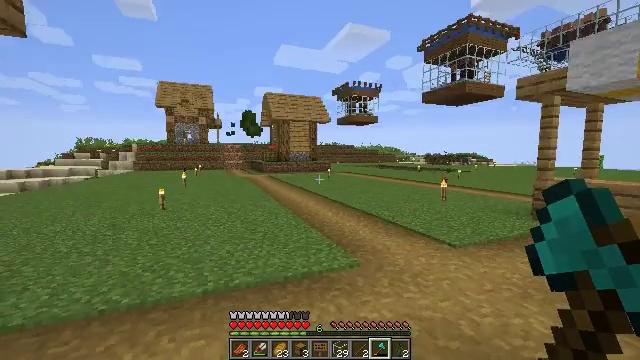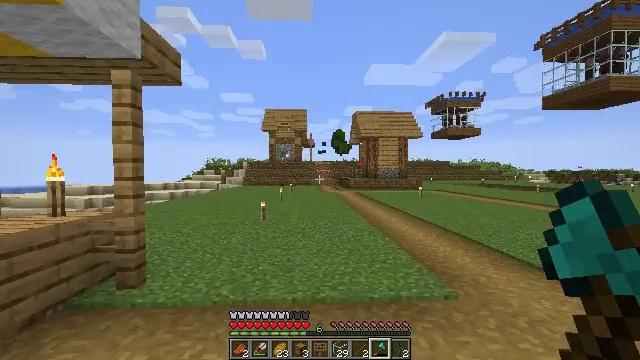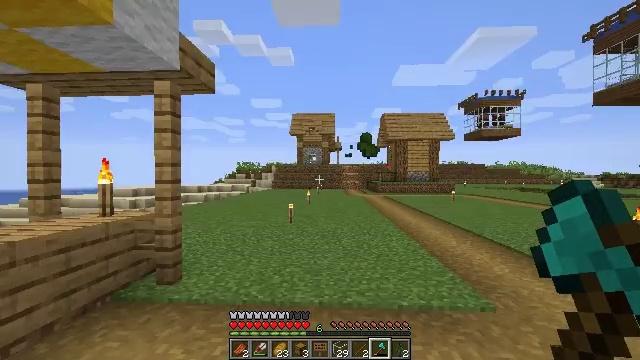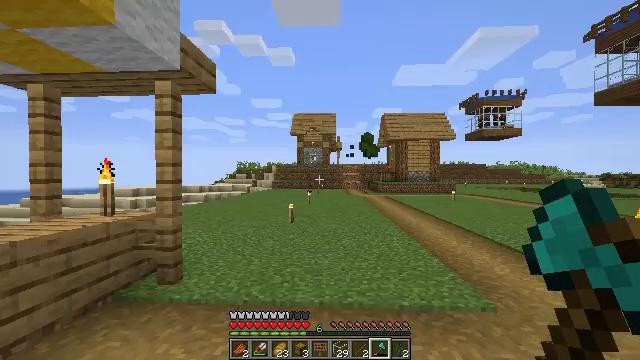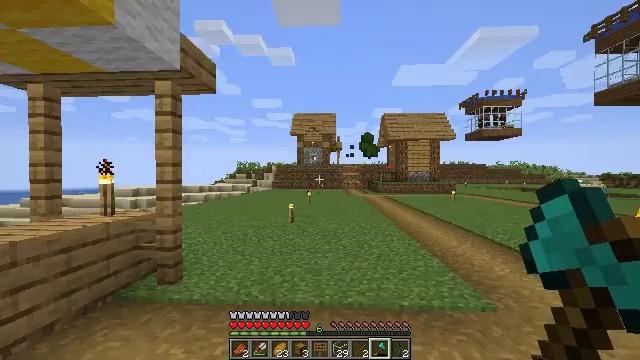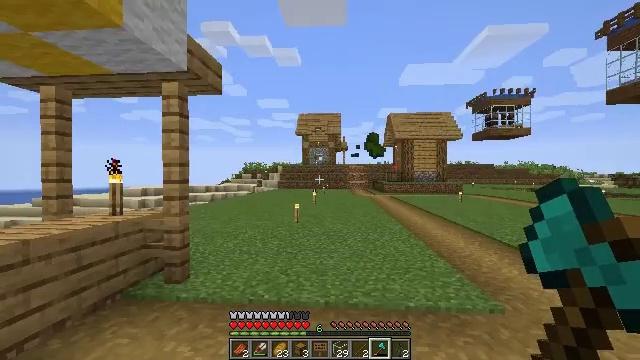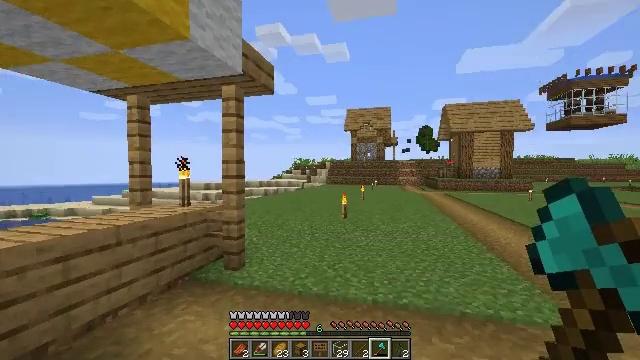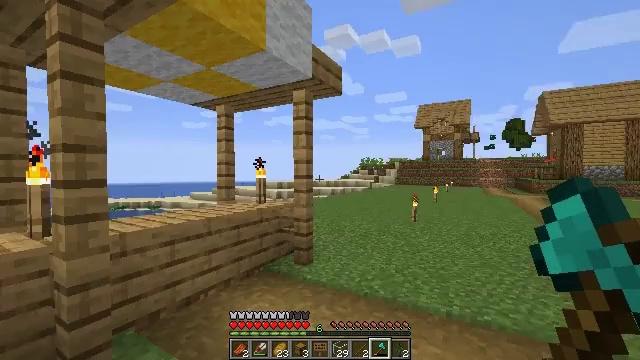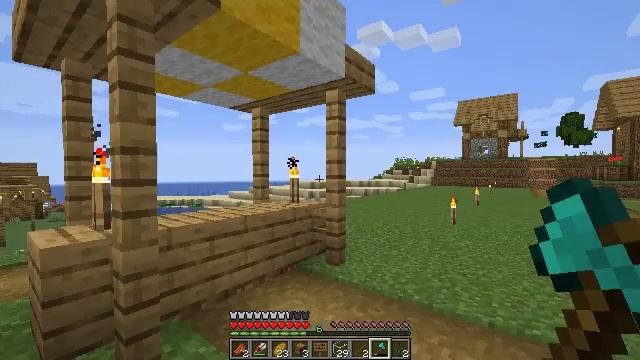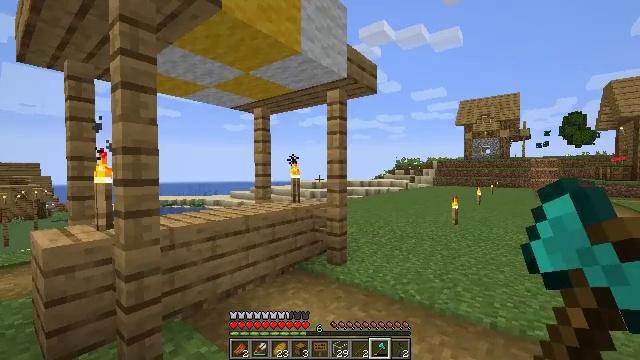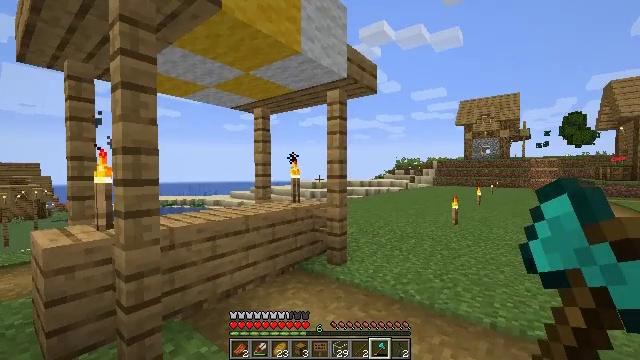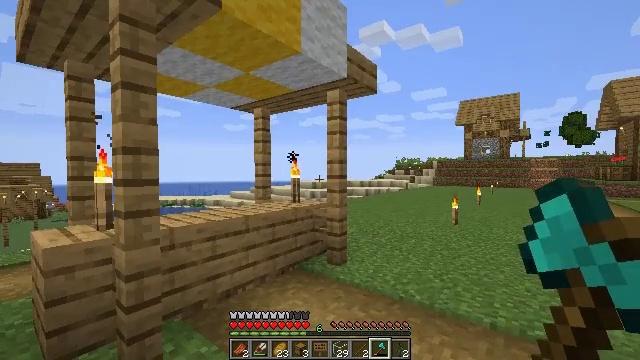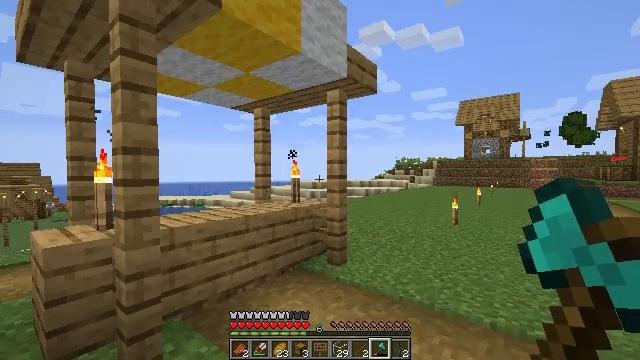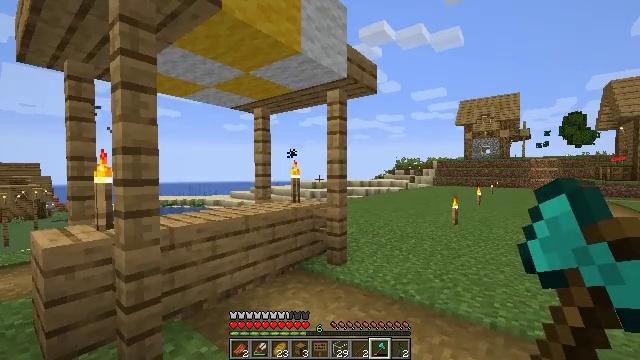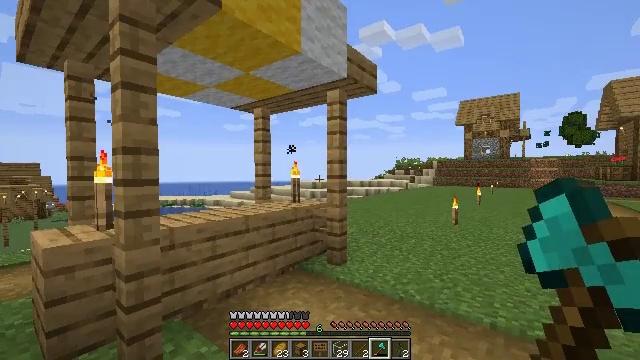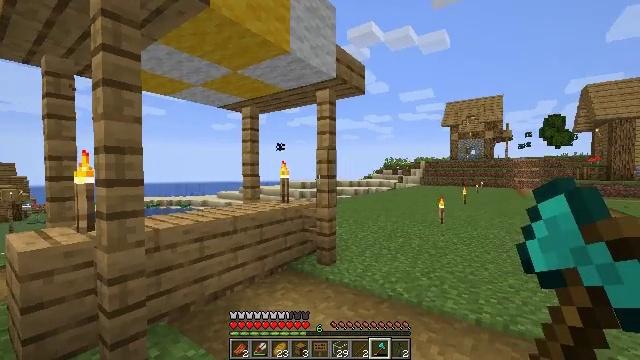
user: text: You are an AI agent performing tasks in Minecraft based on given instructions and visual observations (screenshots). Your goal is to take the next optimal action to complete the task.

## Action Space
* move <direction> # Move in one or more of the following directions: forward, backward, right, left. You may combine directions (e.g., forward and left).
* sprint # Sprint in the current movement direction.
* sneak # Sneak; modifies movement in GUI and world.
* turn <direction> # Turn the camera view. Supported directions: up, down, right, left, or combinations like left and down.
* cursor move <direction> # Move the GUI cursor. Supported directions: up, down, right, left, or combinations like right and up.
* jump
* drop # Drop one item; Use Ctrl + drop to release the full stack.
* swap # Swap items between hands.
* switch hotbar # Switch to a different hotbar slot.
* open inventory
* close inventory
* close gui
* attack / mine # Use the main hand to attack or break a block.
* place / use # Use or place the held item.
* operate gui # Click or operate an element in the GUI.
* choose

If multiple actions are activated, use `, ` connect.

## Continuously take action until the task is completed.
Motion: motion action
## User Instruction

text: Gather the torch from its position.
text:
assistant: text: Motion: turn left and up
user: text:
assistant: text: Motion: turn left
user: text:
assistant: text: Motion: no_op
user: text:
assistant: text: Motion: no_op
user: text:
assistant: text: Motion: turn left
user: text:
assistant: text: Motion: turn left
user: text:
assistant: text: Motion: turn left
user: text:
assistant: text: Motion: turn left
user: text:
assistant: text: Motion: no_op
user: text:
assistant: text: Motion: no_op
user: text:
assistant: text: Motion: no_op
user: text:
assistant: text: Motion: no_op
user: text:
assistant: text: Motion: no_op
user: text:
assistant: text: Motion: no_op
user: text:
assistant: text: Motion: turn right
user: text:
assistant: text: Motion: move forward, turn right
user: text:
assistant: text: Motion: move forward, turn right
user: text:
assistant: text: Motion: move forward and move left, turn right
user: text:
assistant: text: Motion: move forward and move left, turn right
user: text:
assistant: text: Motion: move forward and move left
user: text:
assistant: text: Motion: move forward and move left
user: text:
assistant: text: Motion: move forward and move left
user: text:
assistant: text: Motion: move forward and move left
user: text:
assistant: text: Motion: move forward and move left
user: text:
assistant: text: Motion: no_op
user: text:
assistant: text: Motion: no_op
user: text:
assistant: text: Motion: no_op
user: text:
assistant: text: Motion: no_op
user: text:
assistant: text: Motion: no_op
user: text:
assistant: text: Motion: no_op